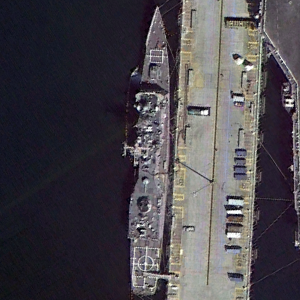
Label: cruiser